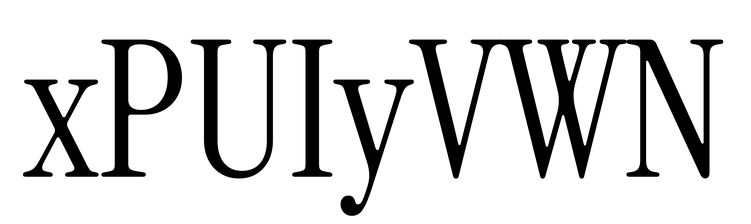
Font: InstrumentSerif-Regular